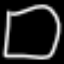
Label: square